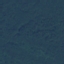
Label: Forest